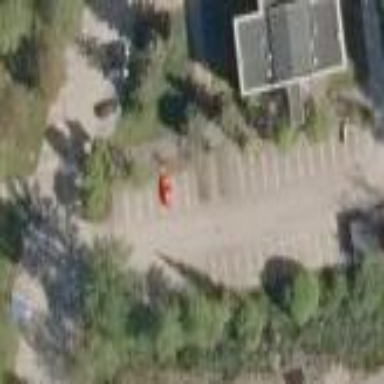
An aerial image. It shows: Parking area with surface.